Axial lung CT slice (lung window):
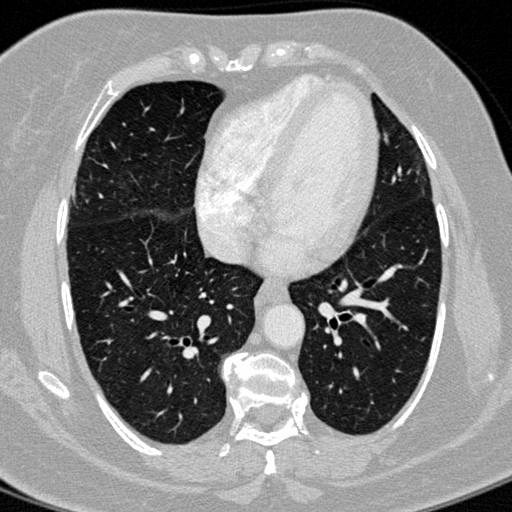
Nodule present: no